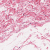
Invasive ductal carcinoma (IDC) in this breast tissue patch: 0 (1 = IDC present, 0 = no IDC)